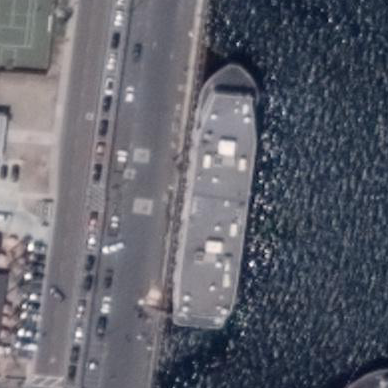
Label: civil